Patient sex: F
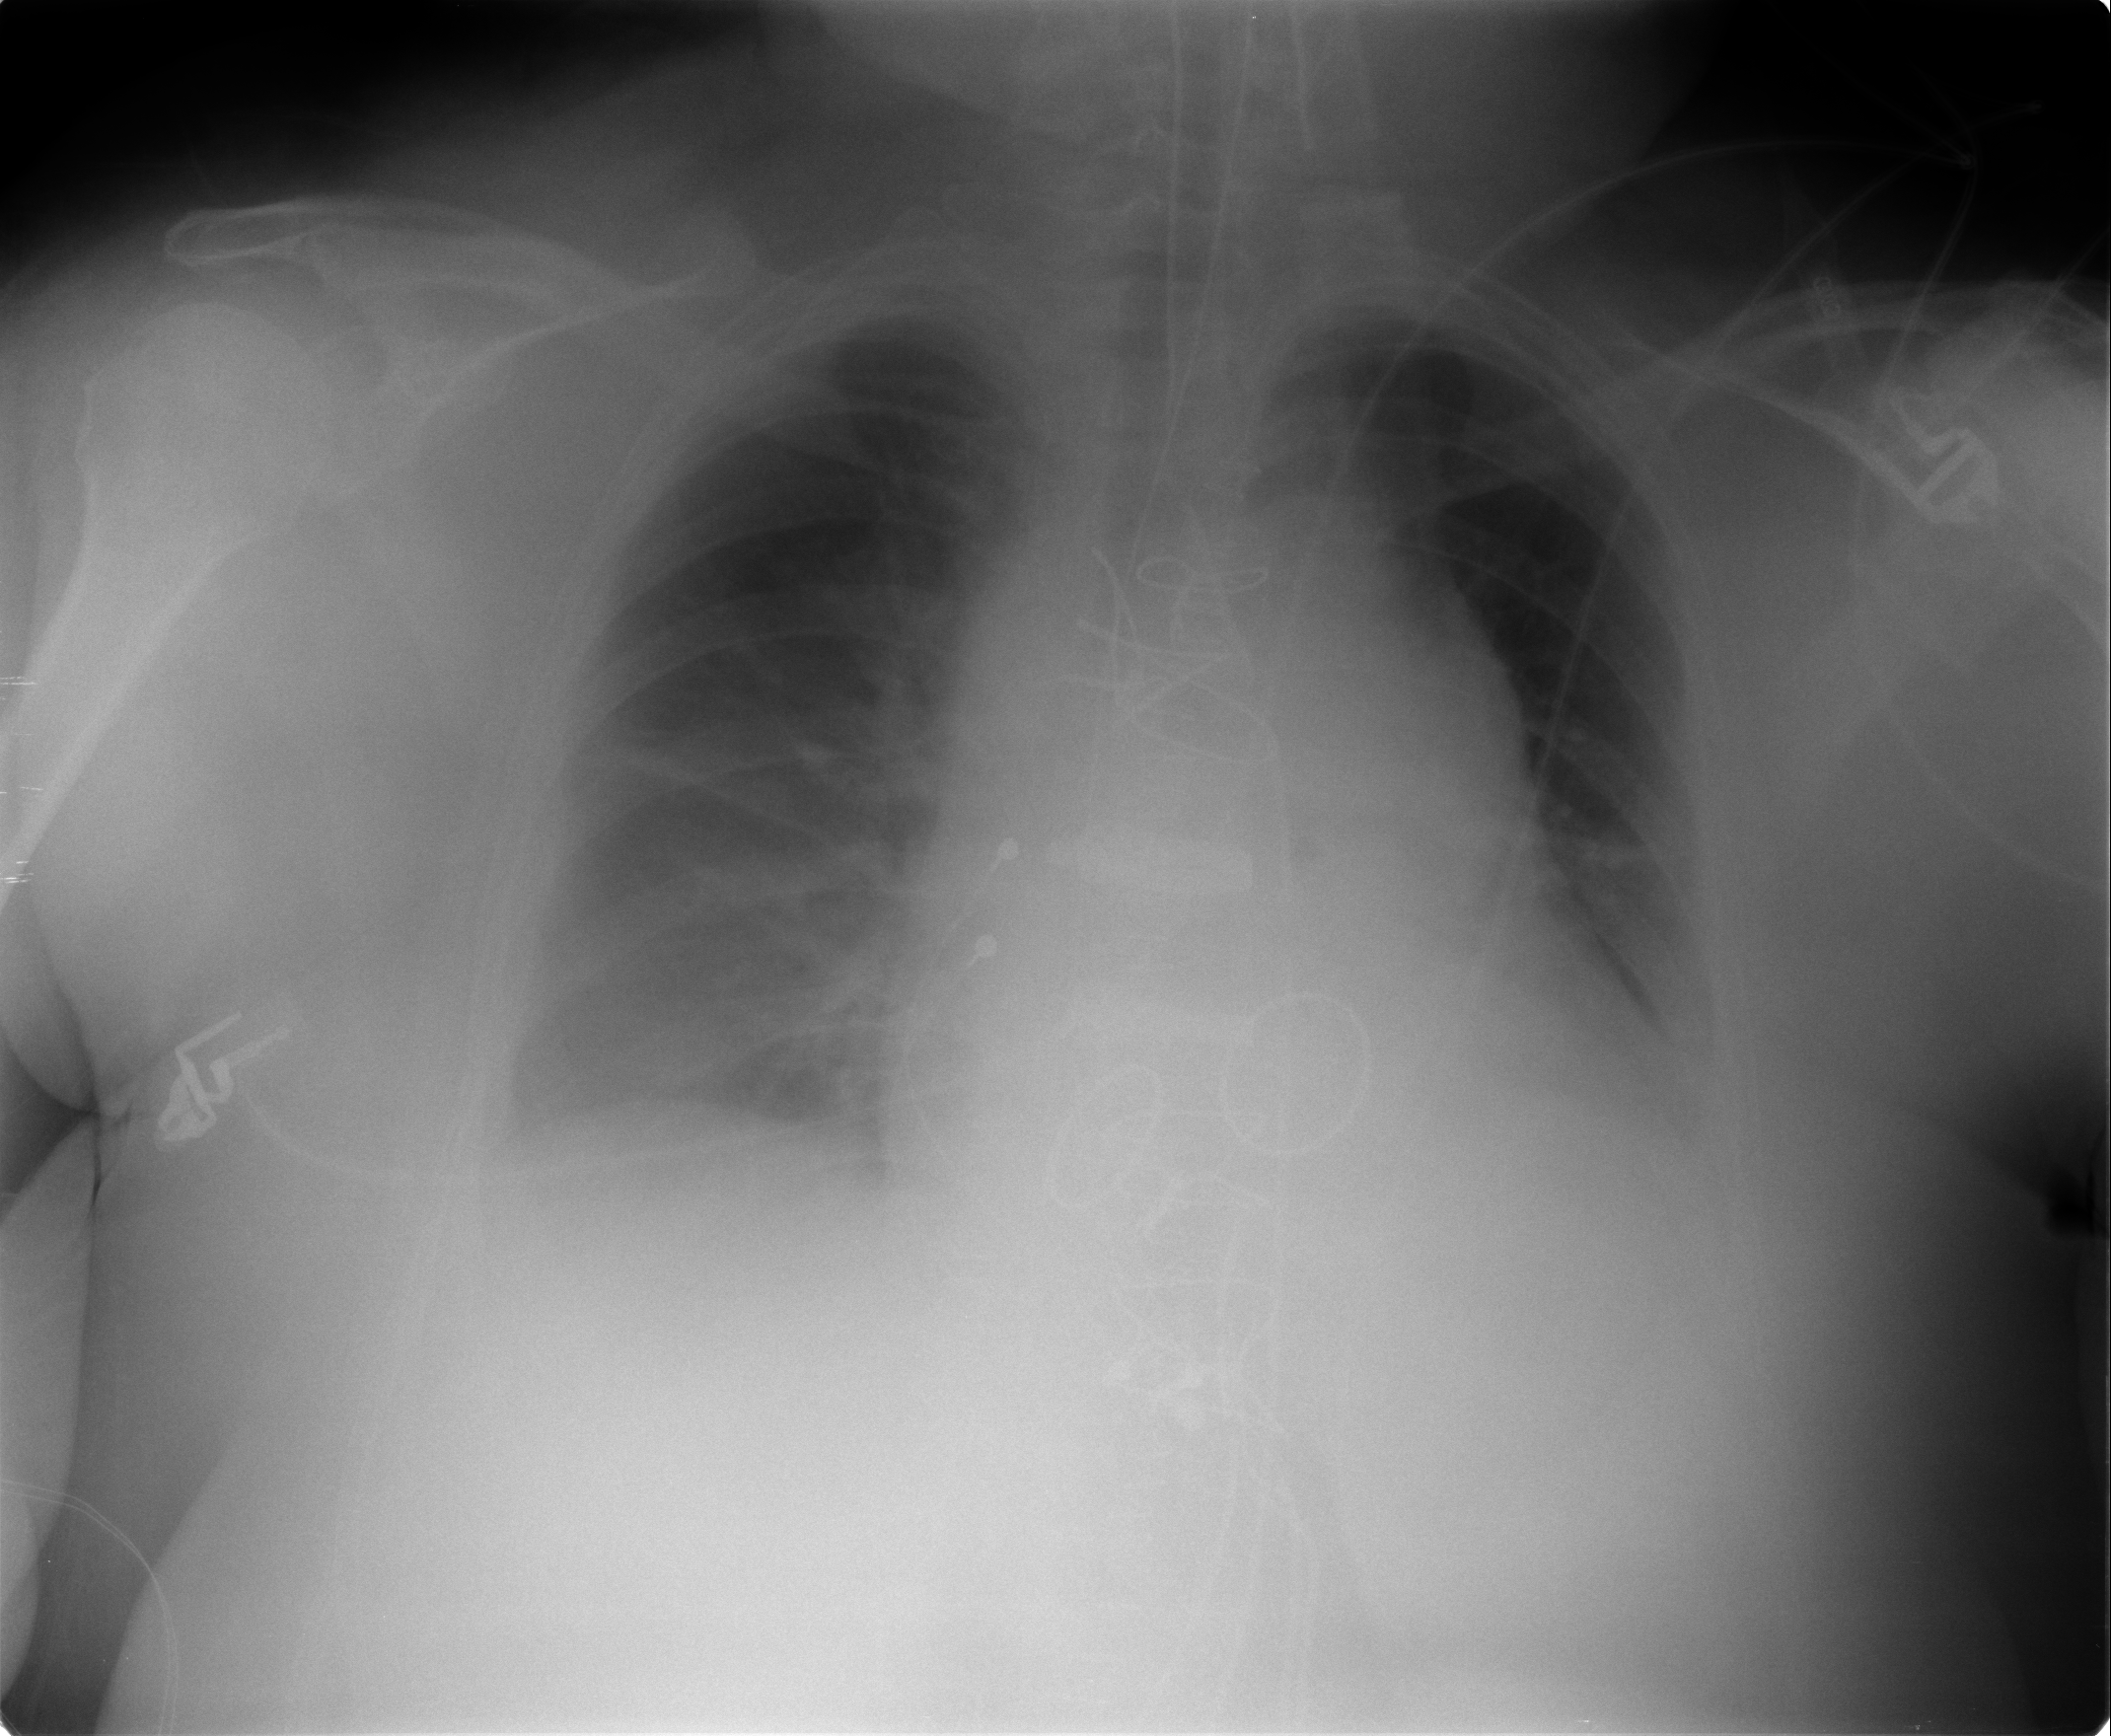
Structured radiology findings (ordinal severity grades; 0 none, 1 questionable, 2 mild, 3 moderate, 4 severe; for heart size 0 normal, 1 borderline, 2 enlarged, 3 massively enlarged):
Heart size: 3
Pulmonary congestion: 1
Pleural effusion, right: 1
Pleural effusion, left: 1
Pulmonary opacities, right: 0
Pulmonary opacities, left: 0
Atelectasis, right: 2
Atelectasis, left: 2